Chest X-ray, AP view. Patient: 35 years old, sex M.
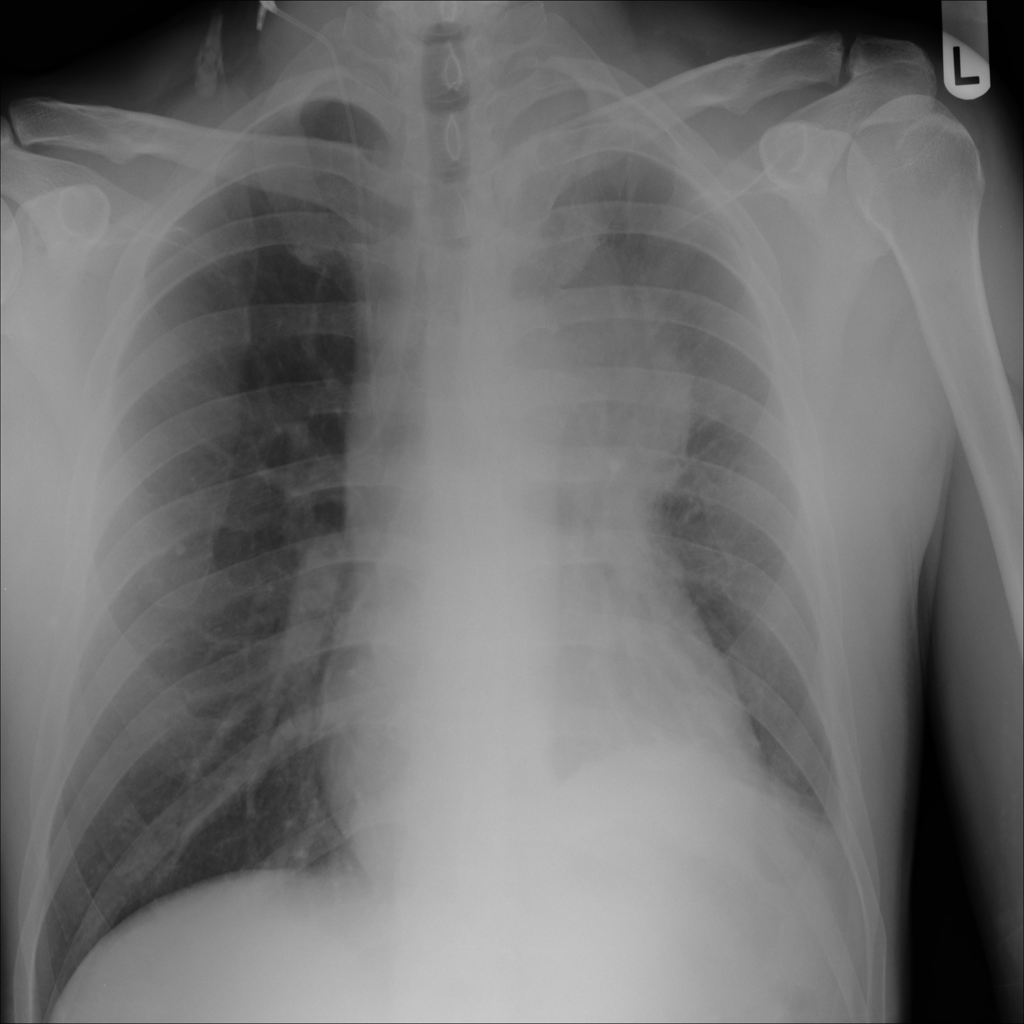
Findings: Mass